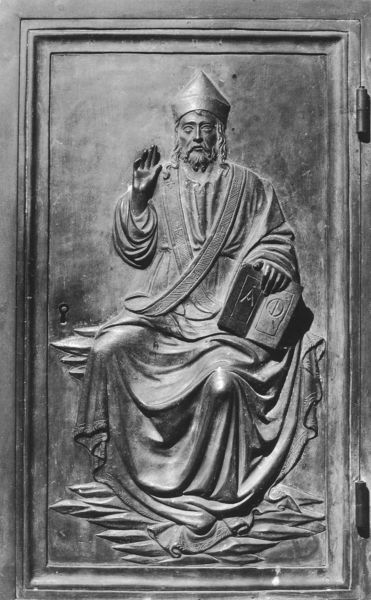
Titel: Tabernakeltür
Künstler: Lorenzo Ghiberti
Standort: Florenz, S. Egidio (EU - I - Toskana)
Schlagwörter: hand, mann, grau, hut, marmor, mütze, bibel, stein, gewand, mantel, sitzend, relief, haltung, erhaben, papst, thron, tiefe, knie, foto, buch, scharniere, christlich, segen, mitra, tiara, grabplatte, omega, alpha